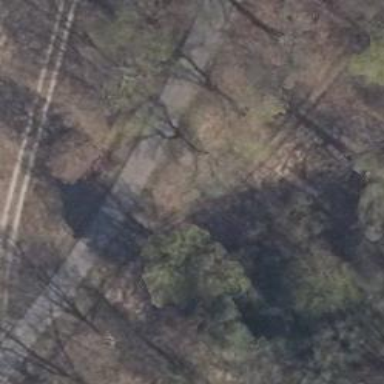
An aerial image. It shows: Unclassified road with paved surface and grade2 tracktype.